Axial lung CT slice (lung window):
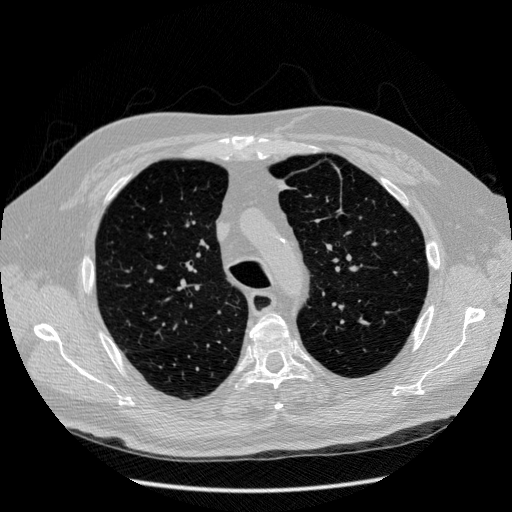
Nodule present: no